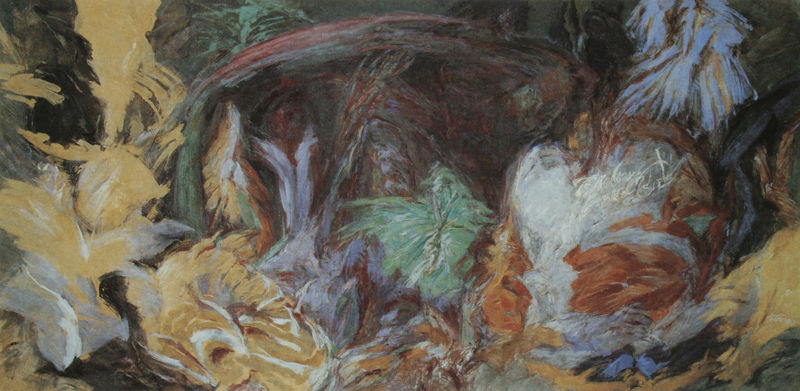
Titel: Archimedes III
Künstler: Hann Trier
Institution: Im Besitz des Künstlers
Schlagwörter: blau, blätter, dunkel, flügel, gemälde, kopf, weiß, frauen, gelb, grün, landschaft, ocker, bewegung, braun, bunt, frau, grau, hell, orange, schwarz, ölbild, blüten, rot, tiere, beige, malerei, tanz, federn, gesicht, signatur, öl, vögel, pastos, auge, pflanzen, wald, stilleben, schrift, schnabel, abstrakt, farben, linien, querformat, acryl, leinwand, flecken, expressiv, struktur, farbflecken, informel, federvieh, gestisch, strukturen, informell, gestische malerei, abgefahren